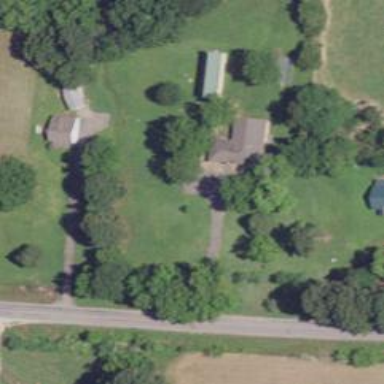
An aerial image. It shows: Driveway.